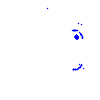
Particle: kaon